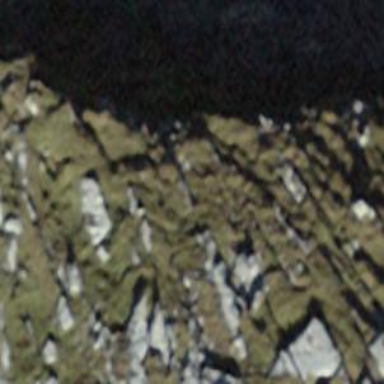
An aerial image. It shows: Cliff in nature.